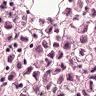
Metastatic tissue present: yes